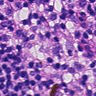
Metastatic tissue present: no